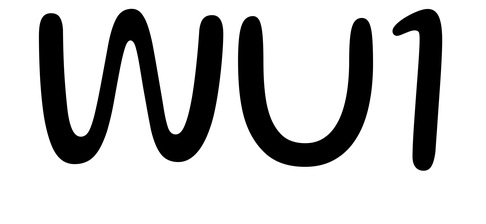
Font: Gluten_Light